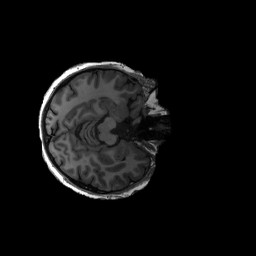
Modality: T1w
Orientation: axial
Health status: ill
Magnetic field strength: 3 T